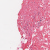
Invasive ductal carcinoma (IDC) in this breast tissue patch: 0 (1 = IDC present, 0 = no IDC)